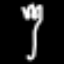
Label: fork